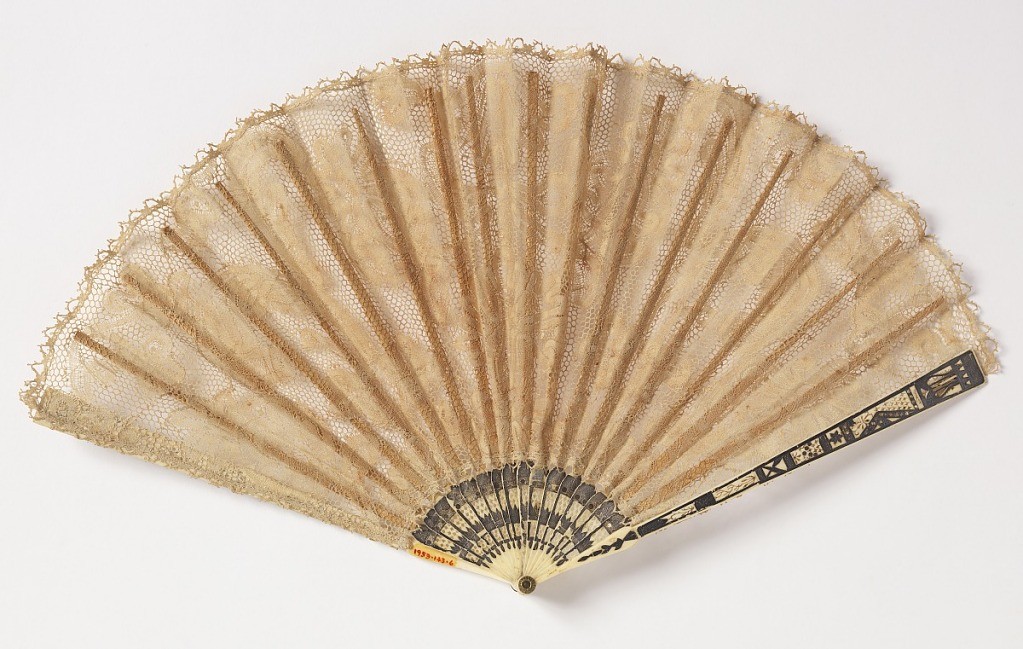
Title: Pleated fan
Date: ca. 1820
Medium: Linen bobbin lace leaf, pierced ivory sticks piquéd, incised and silvered
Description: Pleated fan. Bobbin lace leaf in natural linen color. Pierced ivory sticks piquéd, incised and silvered.